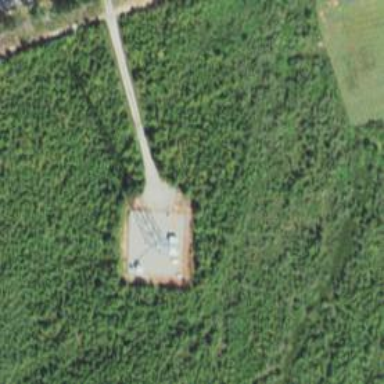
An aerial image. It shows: Mast structure.